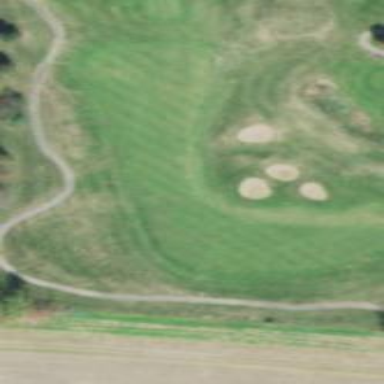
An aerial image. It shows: Golf fairway surrounded by grass.